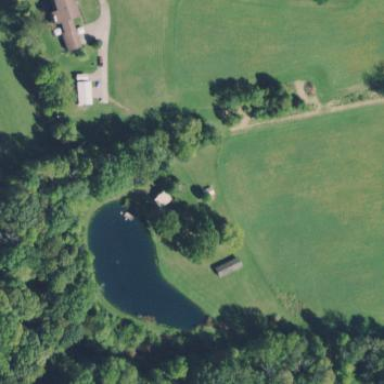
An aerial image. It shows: Pond surrounded by natural water.